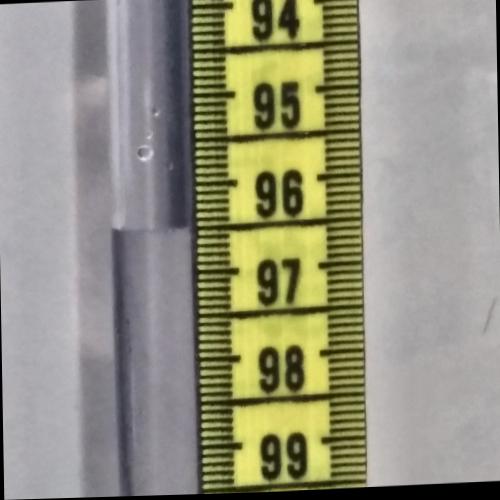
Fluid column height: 96.5 cm